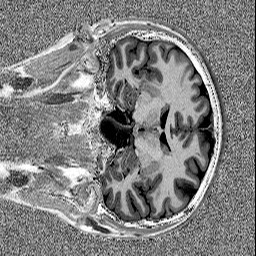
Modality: MP2RAGE
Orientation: coronal
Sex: male